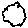
Label: cloud